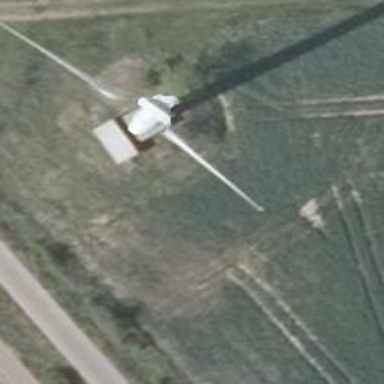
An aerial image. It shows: Wind power generator.